Interaction volume radius: 5 \u00c5
Interaction volume height: 15 \u00c5
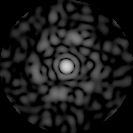
Disorder parameter: 0.7907